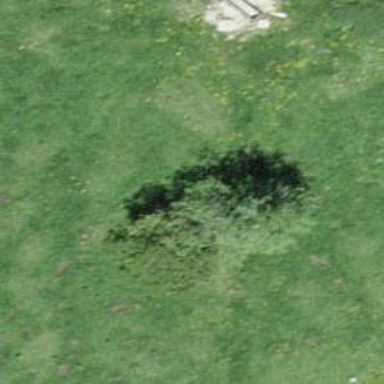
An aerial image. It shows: Needle-leaved tree in nature.